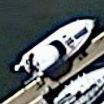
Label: Civil_yacht